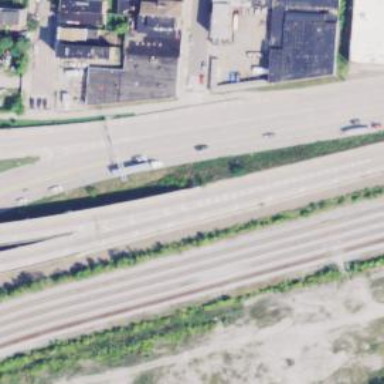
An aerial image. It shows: Trunk highway with separate sidewalk. The highway is expressway.